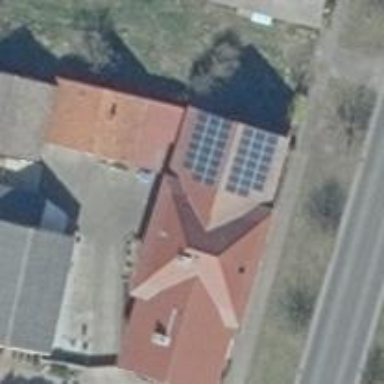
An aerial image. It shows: Solar photovoltaic panel generator producing electricity as small installation.